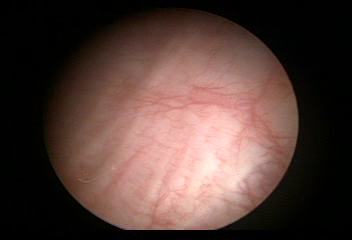
Modality: WLC
Class: Normal mucosa
Bladder cancer association: No